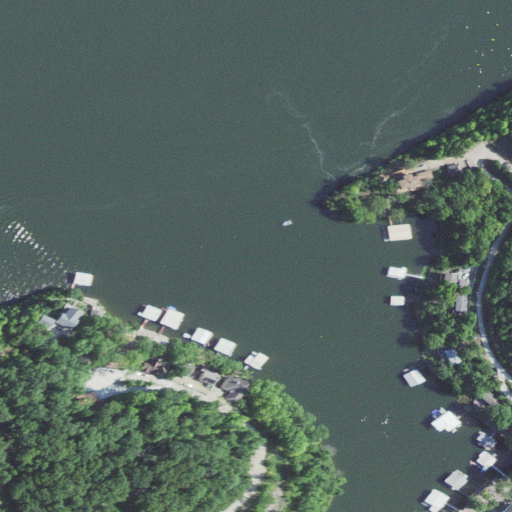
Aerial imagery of valley in Missouri named Possum Hollow containing open water, deciduous forest, open development, low intensity development, medium intensity development, barren land, grassland, mixed forest, and high intensity development